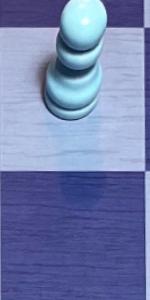
Label: Empty